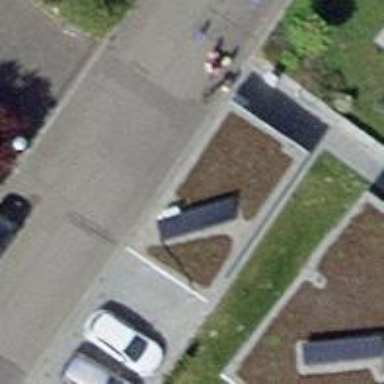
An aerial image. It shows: View of roof of building.